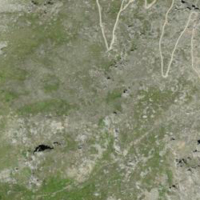
EUNIS habitat code: 48
Species observed at this site:
Geum reptans